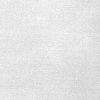
Atmospheric dust classification: dusty